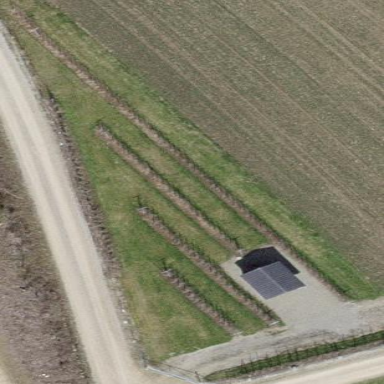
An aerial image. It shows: Orchard.